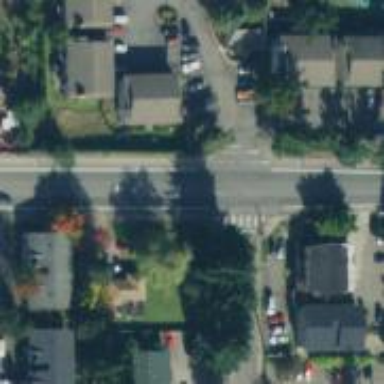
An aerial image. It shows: Crossing on asphalt footway marked with zebra stripes.